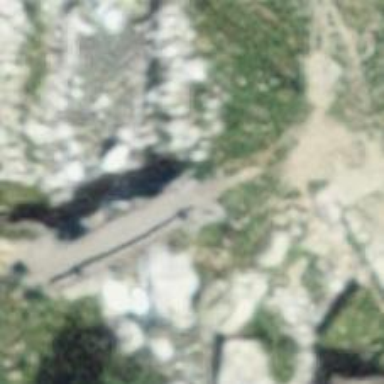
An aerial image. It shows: Path on bridge.